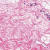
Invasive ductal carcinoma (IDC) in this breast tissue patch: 0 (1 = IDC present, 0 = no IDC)